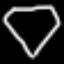
Label: diamond